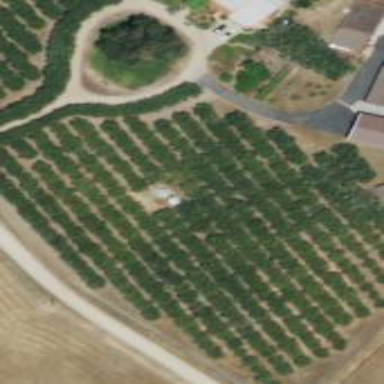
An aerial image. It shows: Orchard.